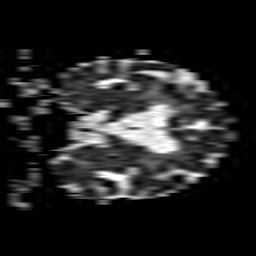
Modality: ADC
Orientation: coronal
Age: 77
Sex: female
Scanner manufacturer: philips
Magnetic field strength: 1.5 T
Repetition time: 3.403 s
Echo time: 0.06922 s